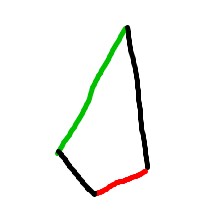
Shape: kite